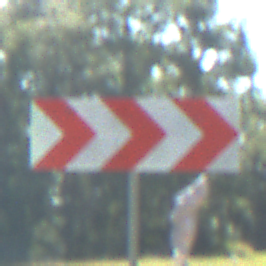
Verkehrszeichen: RichtungstafelnInKurvenGrossLinks
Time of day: Midday
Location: Outdoor (Nature)
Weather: Clear
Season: NotSpecified
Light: Natural